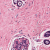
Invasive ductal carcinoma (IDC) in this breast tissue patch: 0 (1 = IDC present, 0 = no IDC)